Question: I am working on a project and I have a page with 3 buttons.
The first button is a button tag and the other 2 are div tags.
I have used a class to these 2 divs to make them look like my button tag.
The problem is that I have written the same CSS rules for the button tag and the div with the class but as you can see from the photo below they are not the same.

Here is my code:
HTML:
'''
<!DOCTYPE html>
<html>
<head>
<title>Domemenos programmatismos</title>
<meta charset="utf-8"/>
</head>
<body>
<button onclick="exercise()">Click me</button>
<div class="button" onclick="klimakoti()">Klimakoti xreosi</div>
<div class="button" onclick="hw()">Height and weight</div>
</body>
</html>
'''
CSS:
'''
button{
border: 0px;
padding: 15px;
font-size: 18px;
color: green;
font-style: italic;
border-radius: 6px;
border-left:4px dashed #f22aa9;
}
.button{
border: 0px;
padding: 15px;
font-size: 18px;
color: green;
font-style: italic;
border-radius: 6px;
border-left:4px dashed #f22aa9;
}
'''
Please help me!!!
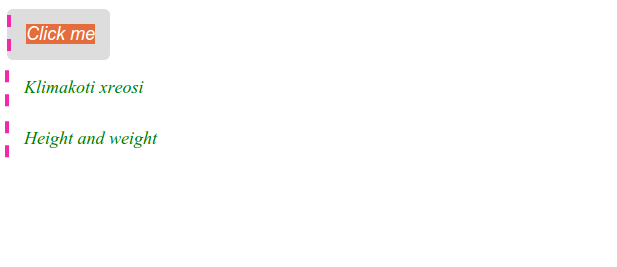
Answer: You have to apply a background color to override the browser default:
'''
button, .button {
border: 0px;
padding: 15px;
font-size: 18px;
color: green;
font-style: italic;
border-radius: 6px;
border-left:4px dashed #f22aa9;
background-color: transparent;
}
'''
-- if you want the '<div>' elements to look like the button, rather than the opposite, you have to do a few other things:
'''
button, .button {
border: 0px;
padding: 15px;
font-size: 18px;
color: green;
font-style: italic;
font-family: sans-serif;
border-radius: 6px;
border-left:4px dashed #f22aa9;
background-color: #ddd;
margin: 0;
display: inline-block;
}
'''
I've made sure that the font family is the same, and that they're displayed as inline elements.